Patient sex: F
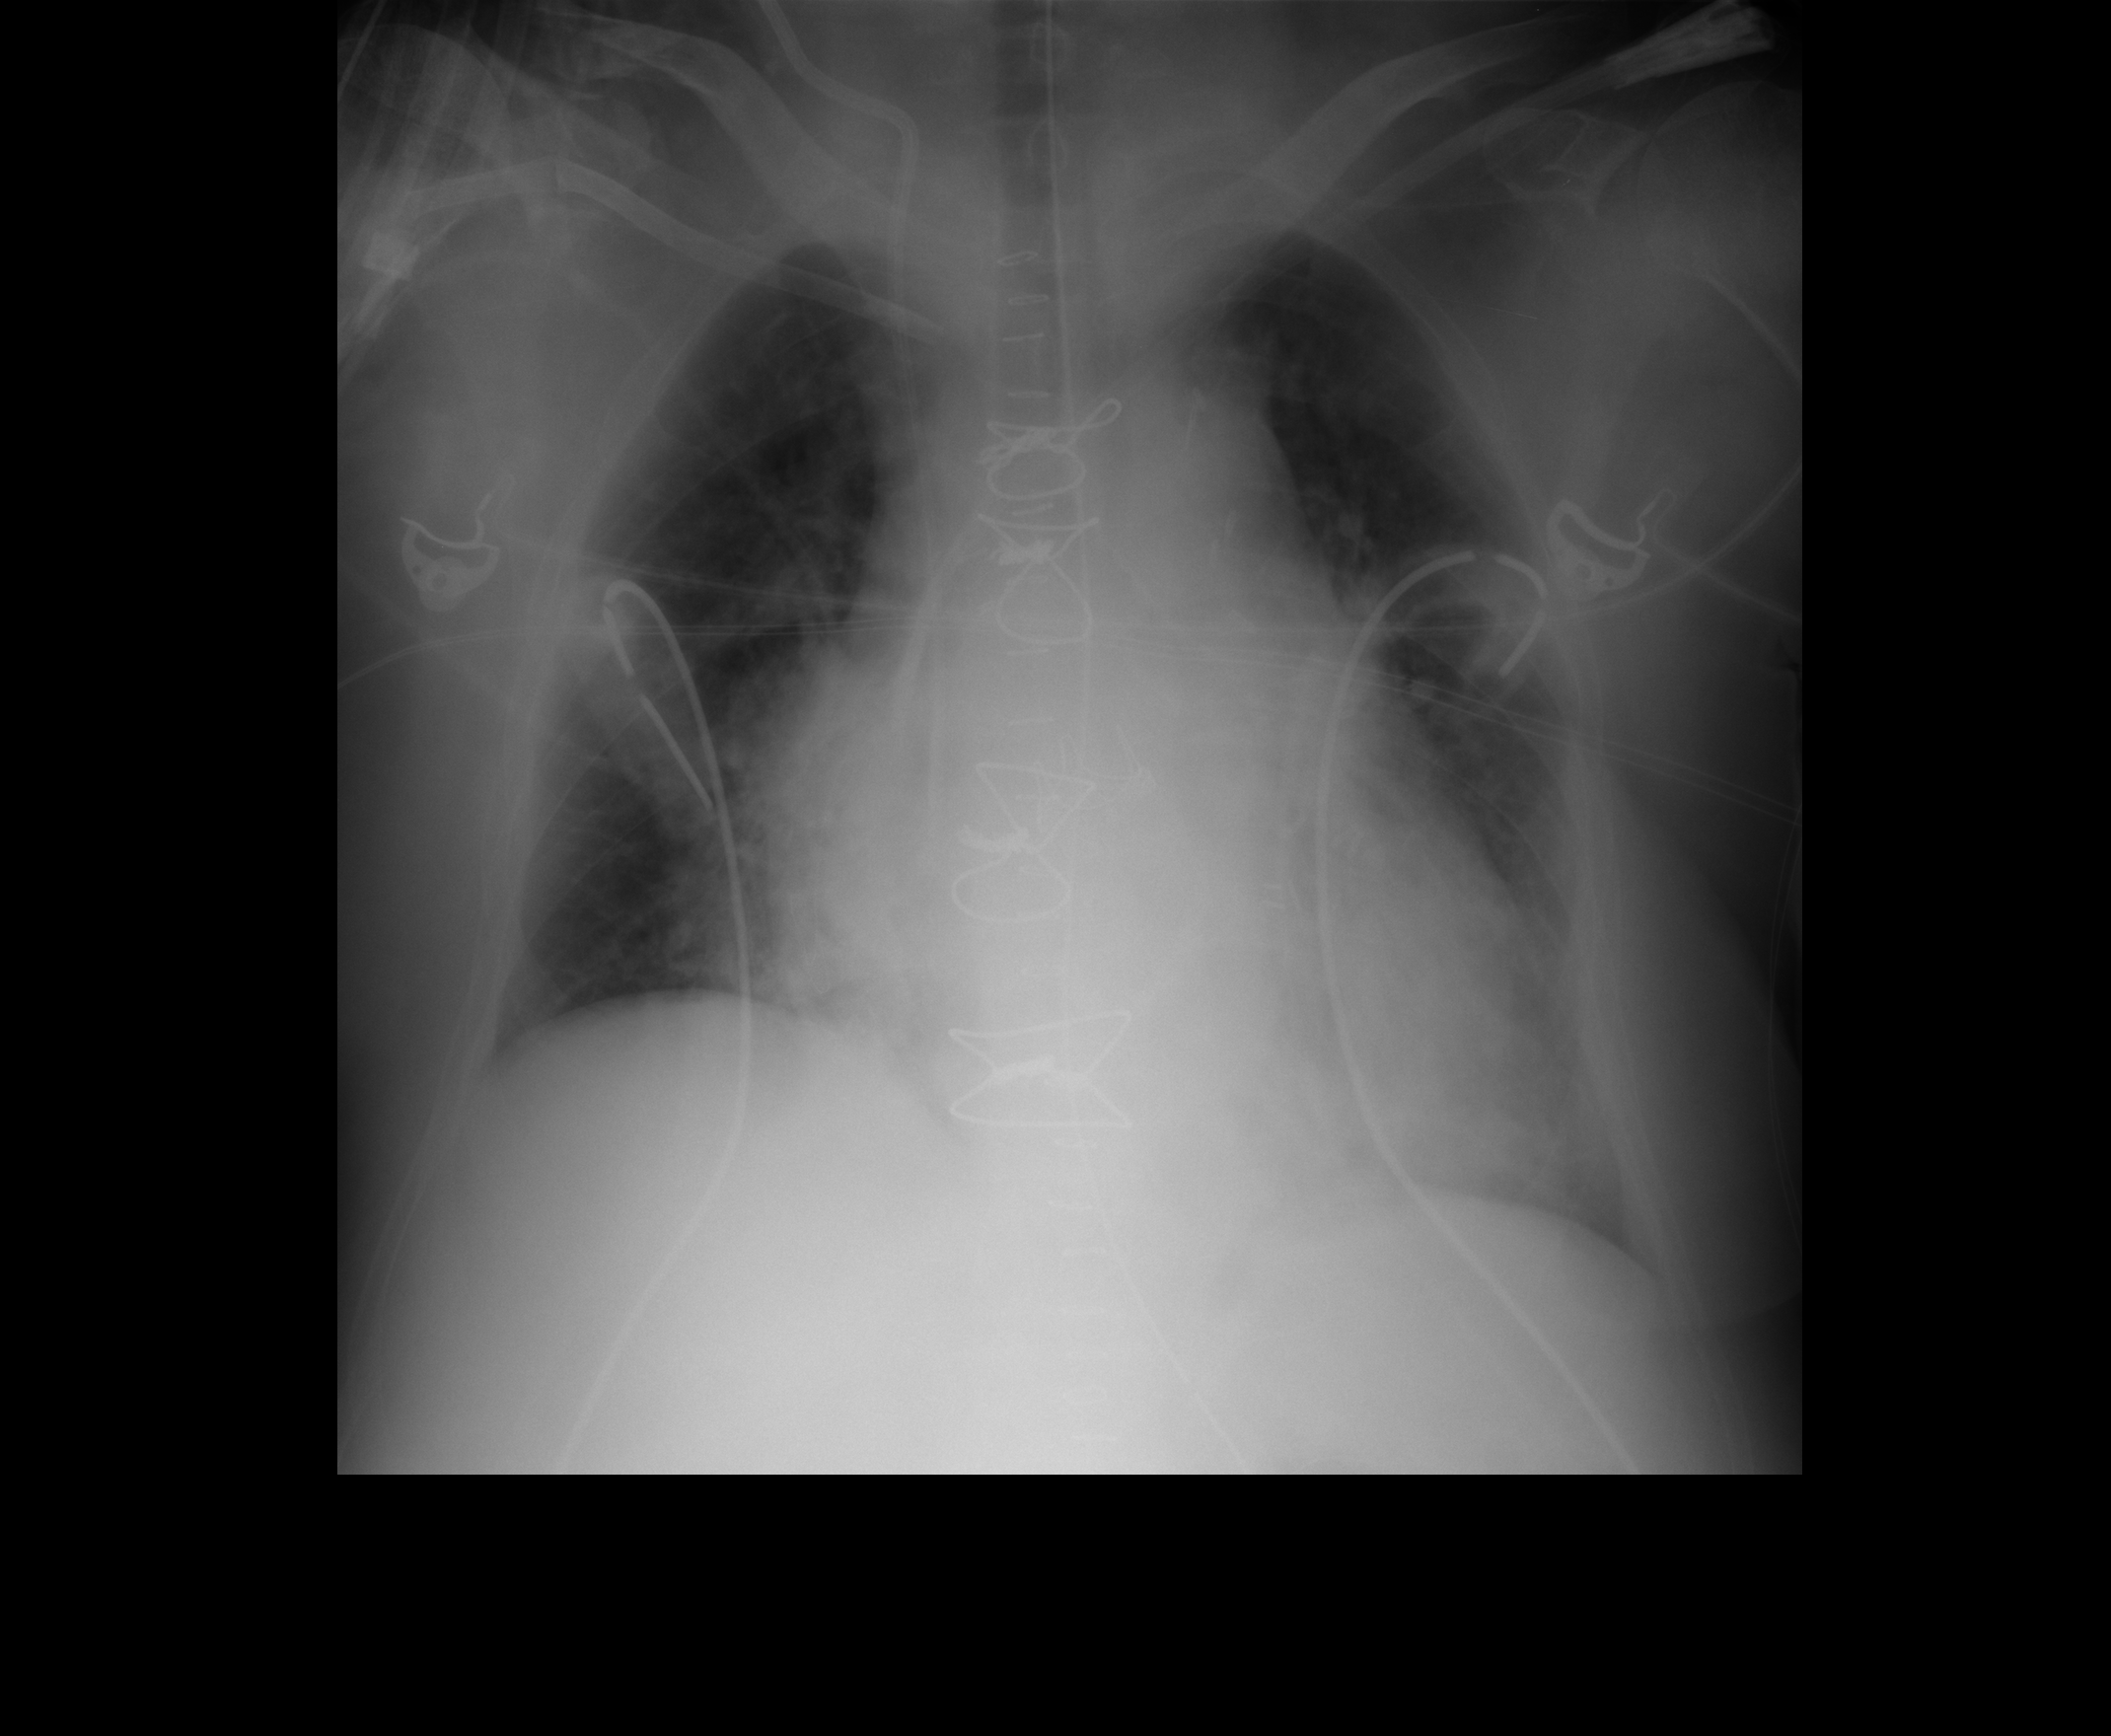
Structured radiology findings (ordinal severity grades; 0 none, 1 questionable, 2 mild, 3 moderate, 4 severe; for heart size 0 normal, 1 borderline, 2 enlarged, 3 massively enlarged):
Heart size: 2
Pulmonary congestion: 3
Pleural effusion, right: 0
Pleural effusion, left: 0
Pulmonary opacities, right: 1
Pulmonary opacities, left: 1
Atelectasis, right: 0
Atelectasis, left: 0